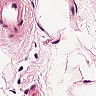
Metastatic tissue present: no